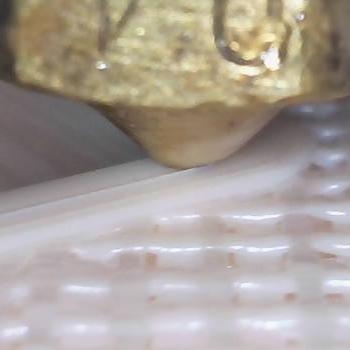
Flow rate: 158%